Interaction volume radius: 5 \u00c5
Interaction volume height: 10 \u00c5
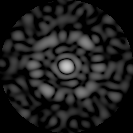
Disorder parameter: 0.7863